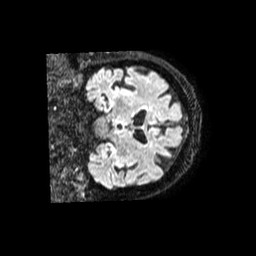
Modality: FLAIR
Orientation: coronal
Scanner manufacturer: philips
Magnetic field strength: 1.5 T
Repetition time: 4.8 s
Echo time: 0.3446 s